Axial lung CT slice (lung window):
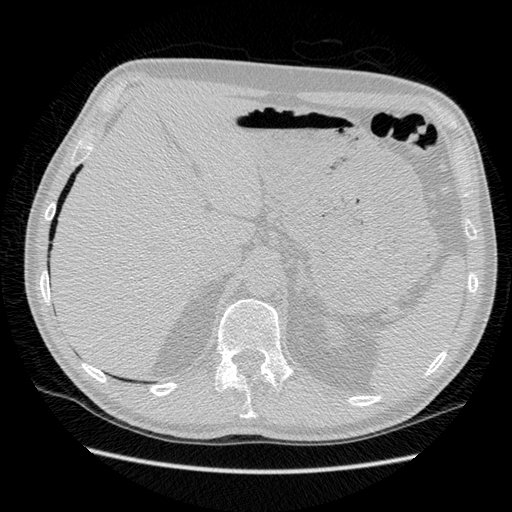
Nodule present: no